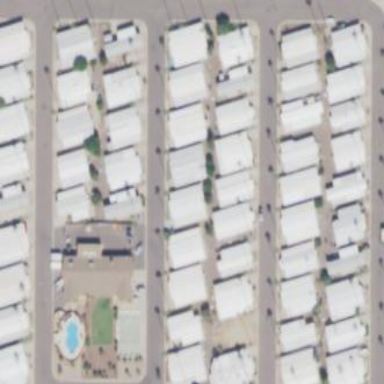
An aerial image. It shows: Mobile residential area.